Question: I am having trouble to change the bar color, I want it to be white in the middle, and red at the edge. Looking at matlab's description
if I do:
'''
bar(y,'FaceColor','w','EdgeColor','r','LineWidth',1)
'''
It should give me the above. However, when I actually run it, it only give me white graph.
---
Update: my y is:
'''
y=zeros(1,5000); y(3000)=1; y(4000)=1;
'''
Using the above, I got....

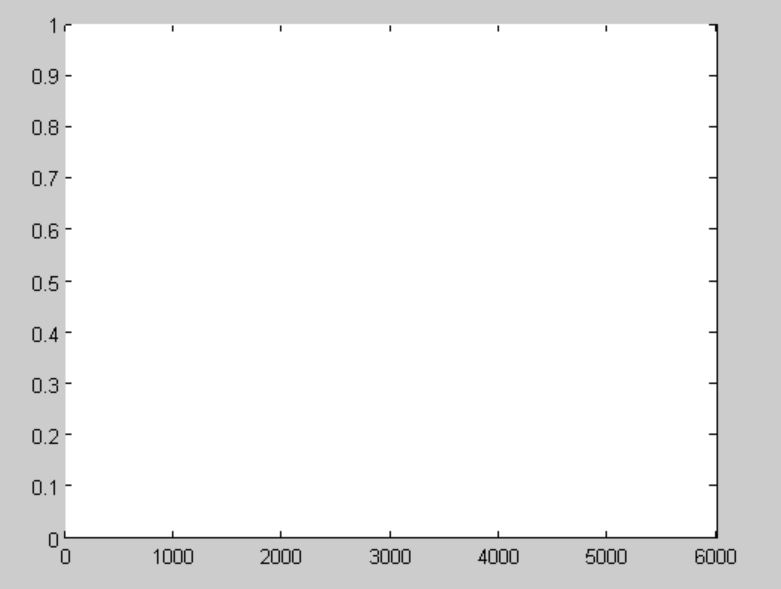
Answer: With so many bars, Matlab probably has trouble differentiating edge (''EdgeColor'') and fill (''FaceColor'') of each. After all, each complete bar is less than a screen pixel.
I suggest you use white edge and colored fill. That works for me. It's as if ''FaceColor'' had precedence over ''EdgeColor''.
'''
bar(y,'FaceColor','r','EdgeColor','w','LineWidth',1)
'''
Or better yet: replace each bar by a , that is, use <URL>:
'''
stem(y,'r','marker','none')
'''